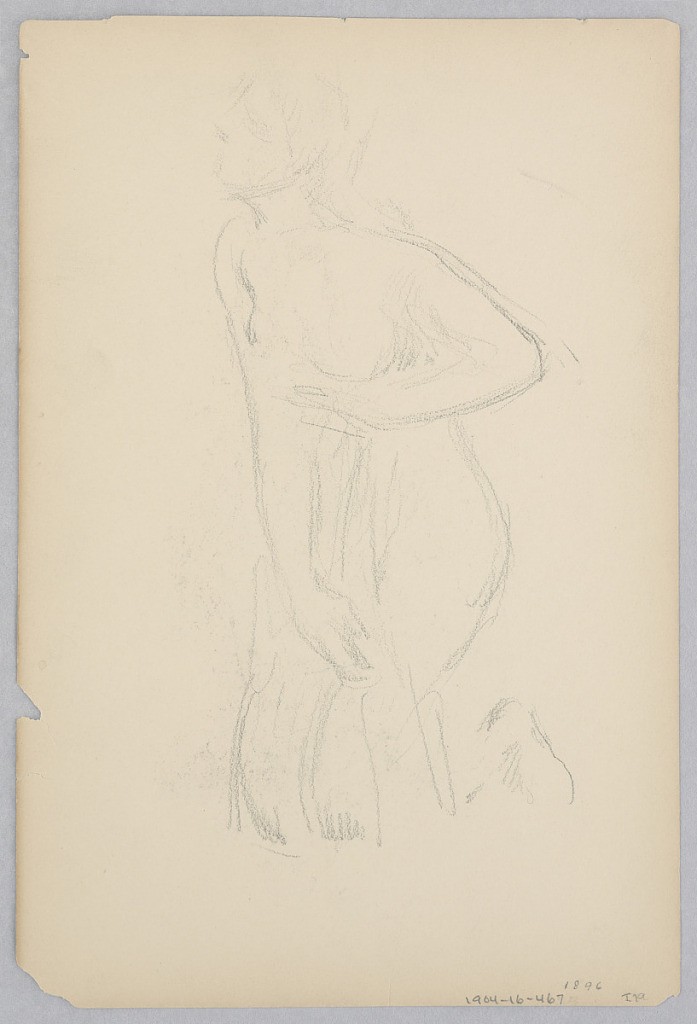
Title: Study for a kneeling woman, “Vintage Festival,” Mendelssohn Glee Club, New York
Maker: Robert Frederick Blum, American, 1857–1903
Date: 1891–1892
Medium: Graphite on wove paper
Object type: Drawing
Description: Recto: Sketch of a female figure kneeling; Verso: Sketch of a woman wearing a kimono.